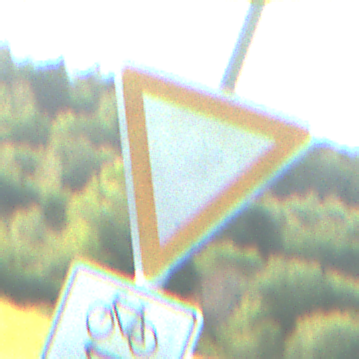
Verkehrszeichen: VorfahrtGewaehren
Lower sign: RichtungsangabeDurchPfeile9
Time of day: MorningAfternoon
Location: Outdoor (Nature)
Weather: PartlyCloudy
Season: NotSpecified
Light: Natural